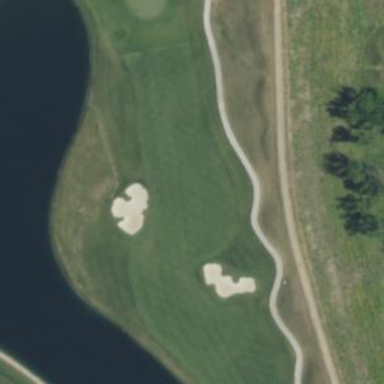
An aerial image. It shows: Golf fairway in the image.